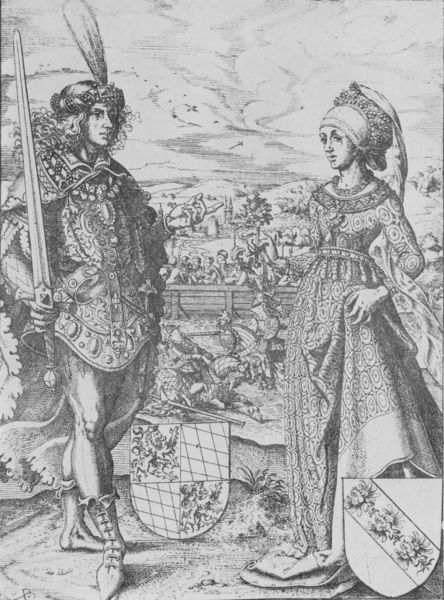
Titel: Bildnis von Ludovicus III
Künstler: Jost Amman
Institution: (Seriendruck)
Schlagwörter: adler, feder, fuß, hand, himmel, mann, schatten, weiß, wolken, landschaft, menschen, frau, geste, grau, haar, hintergrund, holz, hut, kleid, licht, profil, schwarz, vordergrund, dame, gras, gürtel, schleier, tier, tuch, zaun, haube, muster, ornament, profile, angebot, arme, kleidung, kragen, schneide, stehen, steine, bildnis, hals, herr, hände, portrait, porträt, erde, halme, hügel, vögel, weite, boden, gewand, mantel, pose, adel, paar, saum, edelsteine, en face, krone, locken, perle, prinzessin, pferd, pferde, reiter, kopfbedeckung, taille, zwei, zuschauer, kette, grafik, graphik, hof, lattenzaun, werbung, figuren, könig, faltenwurf, knie, schenkel, griff, schild, panzer, druck, druckgrafik, schraffur, radierung, stich, schwarzweiß, schwert, waffen, ketten, orden, stiefel, herrscher, ritter, brokat, feldzug, fürst, rüstung, wappen, harnisch, halbprofil, anhänger, anbieten, mittelalter, krieger, begegnung, büschel, hochzeit, löwe, kupferstich, gegenüber, schar, vermählung, minne, seriendruck, höflinge, schert, schnürstiefel, turnier, vogelschar, mandschaft, edelfräulein